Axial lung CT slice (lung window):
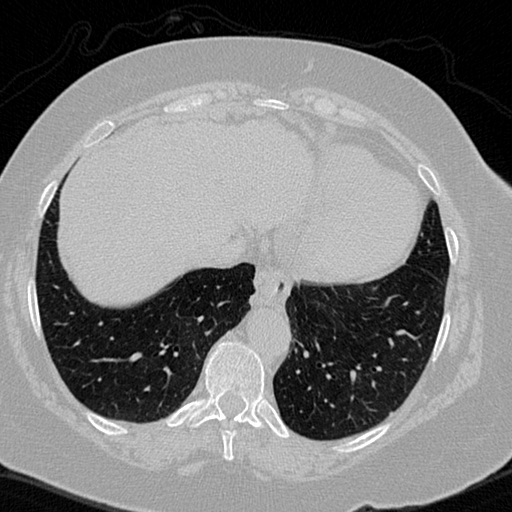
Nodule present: no